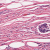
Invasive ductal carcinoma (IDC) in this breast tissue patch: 0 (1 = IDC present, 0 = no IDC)